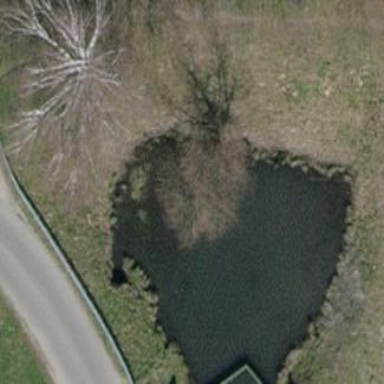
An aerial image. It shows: Pond surrounded by natural water.